【题型】填空题　【知识点】立体几何　【难度】easy
随着畜牧业经济的发展和牧民生活的改善，穹庐或毡帐逐渐被蒙古包代替。一个普通的蒙古包可视为一个圆锥与一个圆柱的组合体。如图，已知该圆锥的高为 \(3\ \text{m}\)，圆柱的高为 \(4\ \text{m}\)，底面直径为 \(8\ \text{m}\)，该蒙古包的体积是 \_\_\_\_\_\_\_\_\ \(\text{m}^3\)。

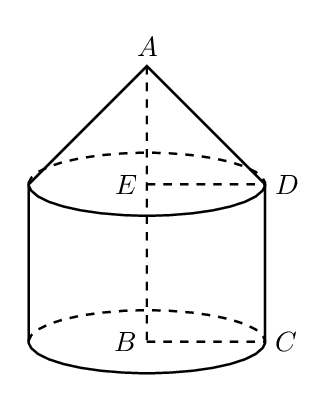
【解答】
\textbf{【答案】} \(80\pi\)

\textbf{【分析】} 由题知该蒙古包由圆柱和圆锥构成，利用圆柱和圆锥体积公式计算即可。

\textbf{【详解】} 根据题意该蒙古包由圆柱和圆锥构成，

则该几何体体积为
\[
V = \pi \times 4^2 \times 4 + \frac{1}{3}\pi \times 4^2 \times 3 = 80\pi.
\]

故答案为：\(80\pi\)。